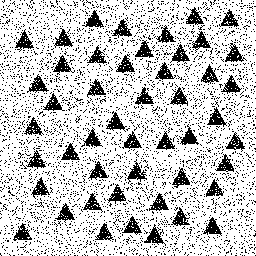
Squares: 0
Triangles: 48
Stars: 0
Total shapes: 48